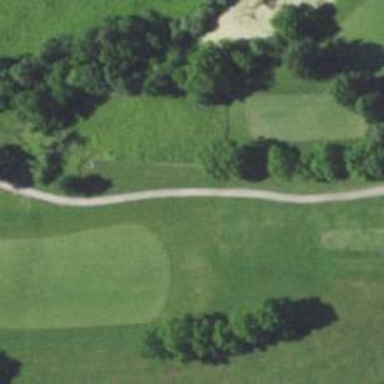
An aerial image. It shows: Path designated for golf carts.